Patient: sex F, age 71
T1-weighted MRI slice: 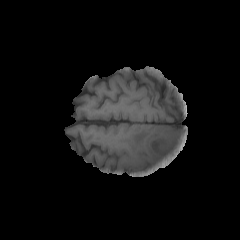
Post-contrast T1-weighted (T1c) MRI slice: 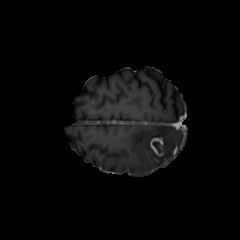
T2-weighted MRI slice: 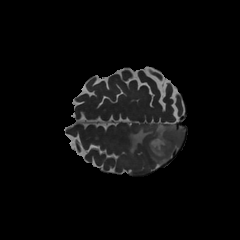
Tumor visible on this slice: yes
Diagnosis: Glioblastoma, IDH-wildtype
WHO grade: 4